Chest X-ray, AP view. Patient: 54 years old, sex M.
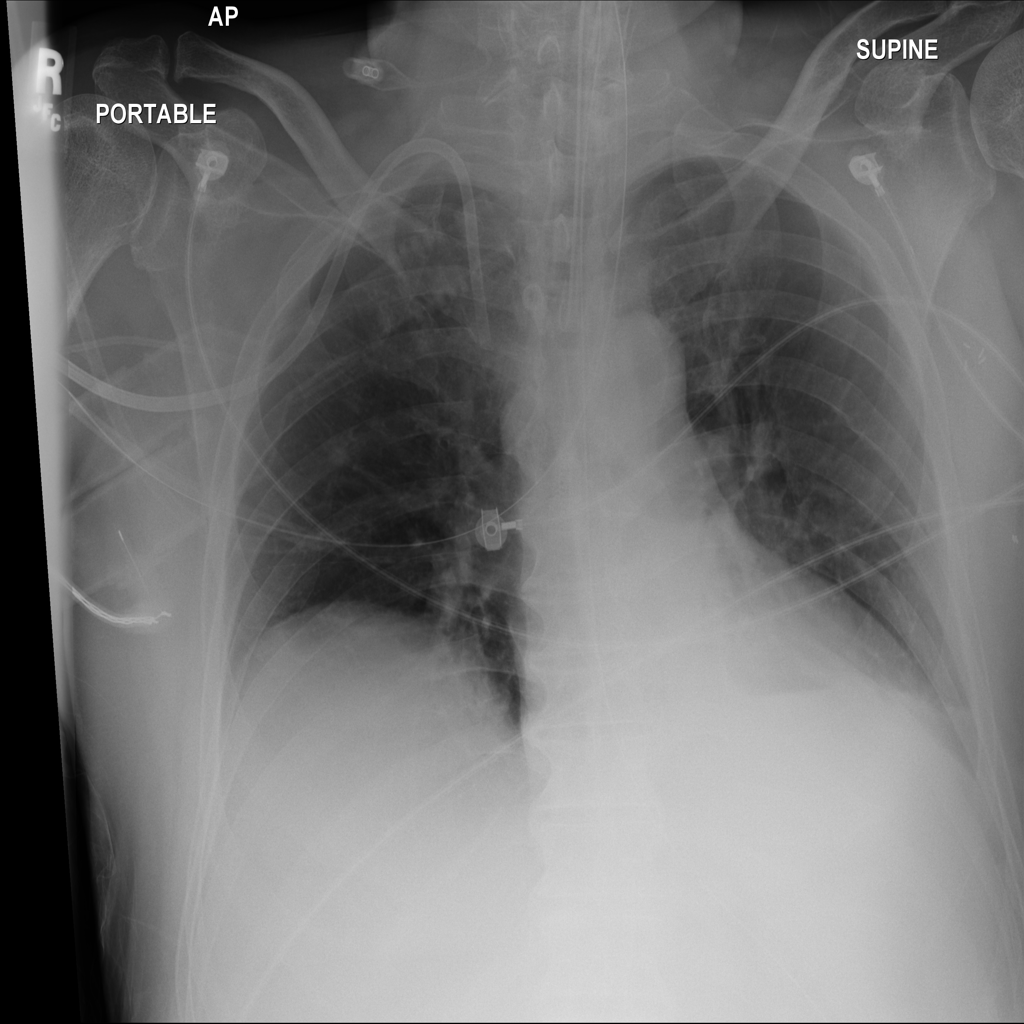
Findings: Atelectasis